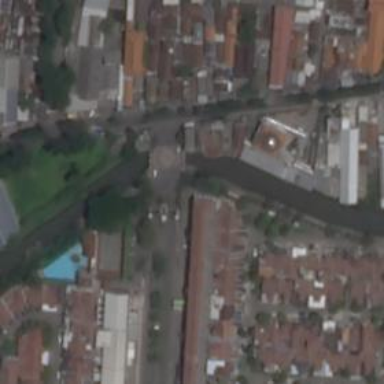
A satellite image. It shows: Residential road with bridge.